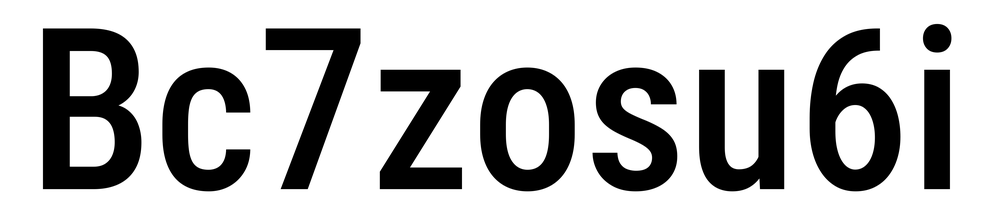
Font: Roboto_Condensed_Medium